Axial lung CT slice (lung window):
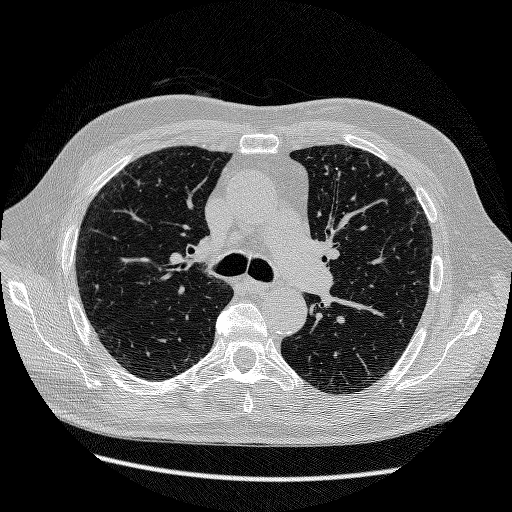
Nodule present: no